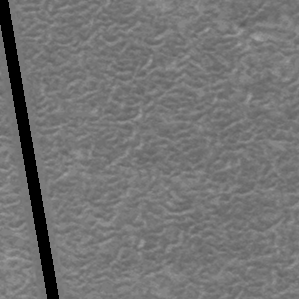
Label: frost